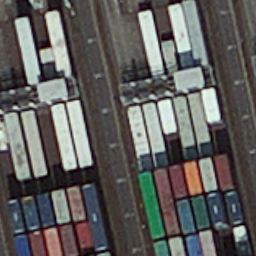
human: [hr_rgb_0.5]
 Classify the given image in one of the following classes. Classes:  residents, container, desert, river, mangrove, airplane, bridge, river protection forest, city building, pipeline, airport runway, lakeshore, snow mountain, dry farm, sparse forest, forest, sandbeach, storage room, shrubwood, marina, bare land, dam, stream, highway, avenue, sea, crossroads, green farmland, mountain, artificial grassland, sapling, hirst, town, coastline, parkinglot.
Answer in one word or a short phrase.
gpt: container